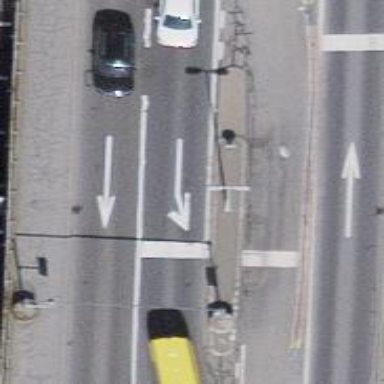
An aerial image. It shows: Road with traffic signals for signaling.